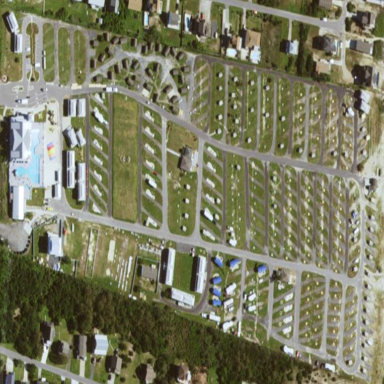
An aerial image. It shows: Campsite with tents and caravans.